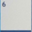
Piece: xx